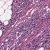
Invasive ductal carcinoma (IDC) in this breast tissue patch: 1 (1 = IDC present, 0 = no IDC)